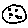
Label: moon